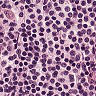
Metastatic tissue present: no